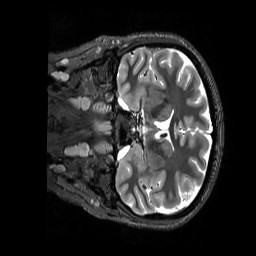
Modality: T2w
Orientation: coronal
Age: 26
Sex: female
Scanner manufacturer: siemens
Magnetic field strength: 3 T
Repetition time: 3.2 s
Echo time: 0.728 s